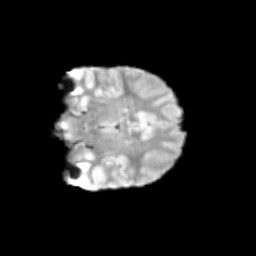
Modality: T2w
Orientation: coronal
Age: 10
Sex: male
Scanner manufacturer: siemens
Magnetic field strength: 3 T
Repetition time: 3.8 s
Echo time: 0.07 s